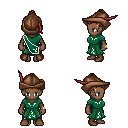
a pixel art fantasy rpg character, female body template, human, dark skin, sash dress, metal pants, blonde short topknot hairstyle, leather cap, bracelets, brown shoes, four views (front, back, left, right), 2x2 character sprite sheet, small pixel art, hard edges, no anti-aliasing